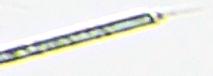
Label: Rhizosolenia